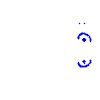
Particle: proton